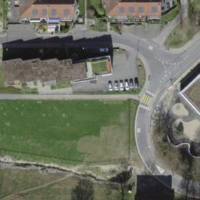
EUNIS habitat code: 54
Species observed at this site:
Ajuga reptans